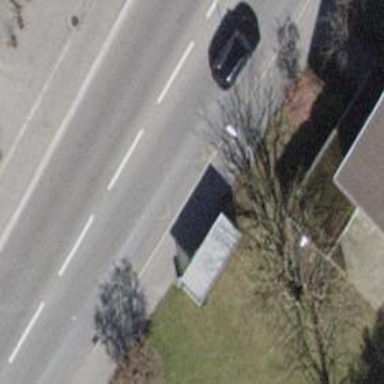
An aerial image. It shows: Bus stop with shelter. It is platform for public transport.